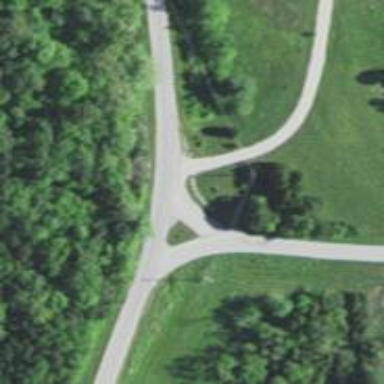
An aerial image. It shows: Unclassified road.